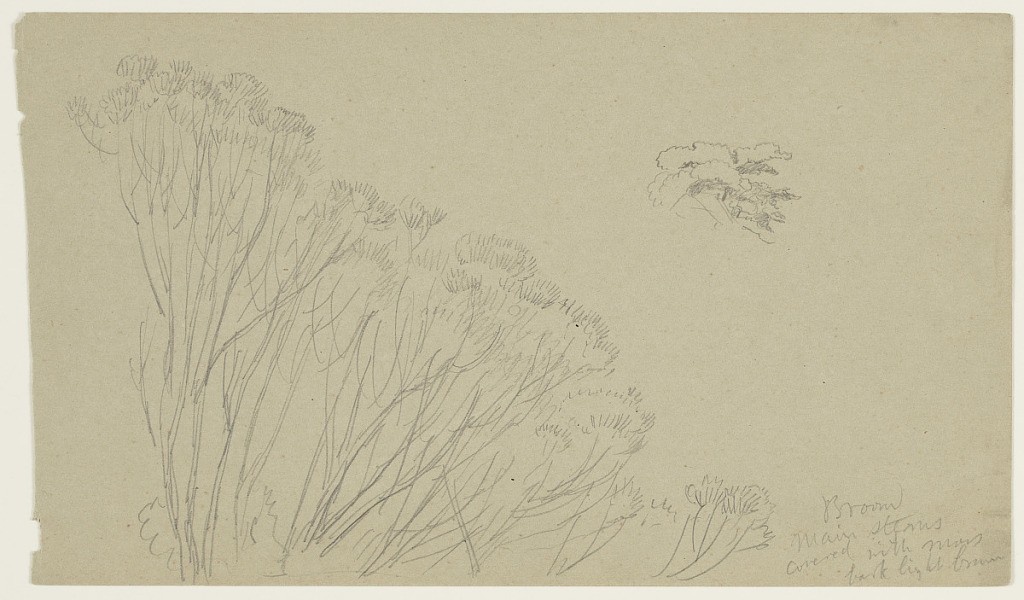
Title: Tree Sketches
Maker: Frederic Edwin Church, American, 1826–1900
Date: possibly 1865
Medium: Graphite on dark gray-green wove paper
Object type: Drawing
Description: Botanical sketches showing two views of trees, possibly in Jamaica. At left, a tree with long branches that only have leaves on their tips dominates the composition. Its canopy descends from upper left to lower right and its trunk is out of view. At upper right, a much smaller drawing of a tree with a fuller, lush canopy is included.